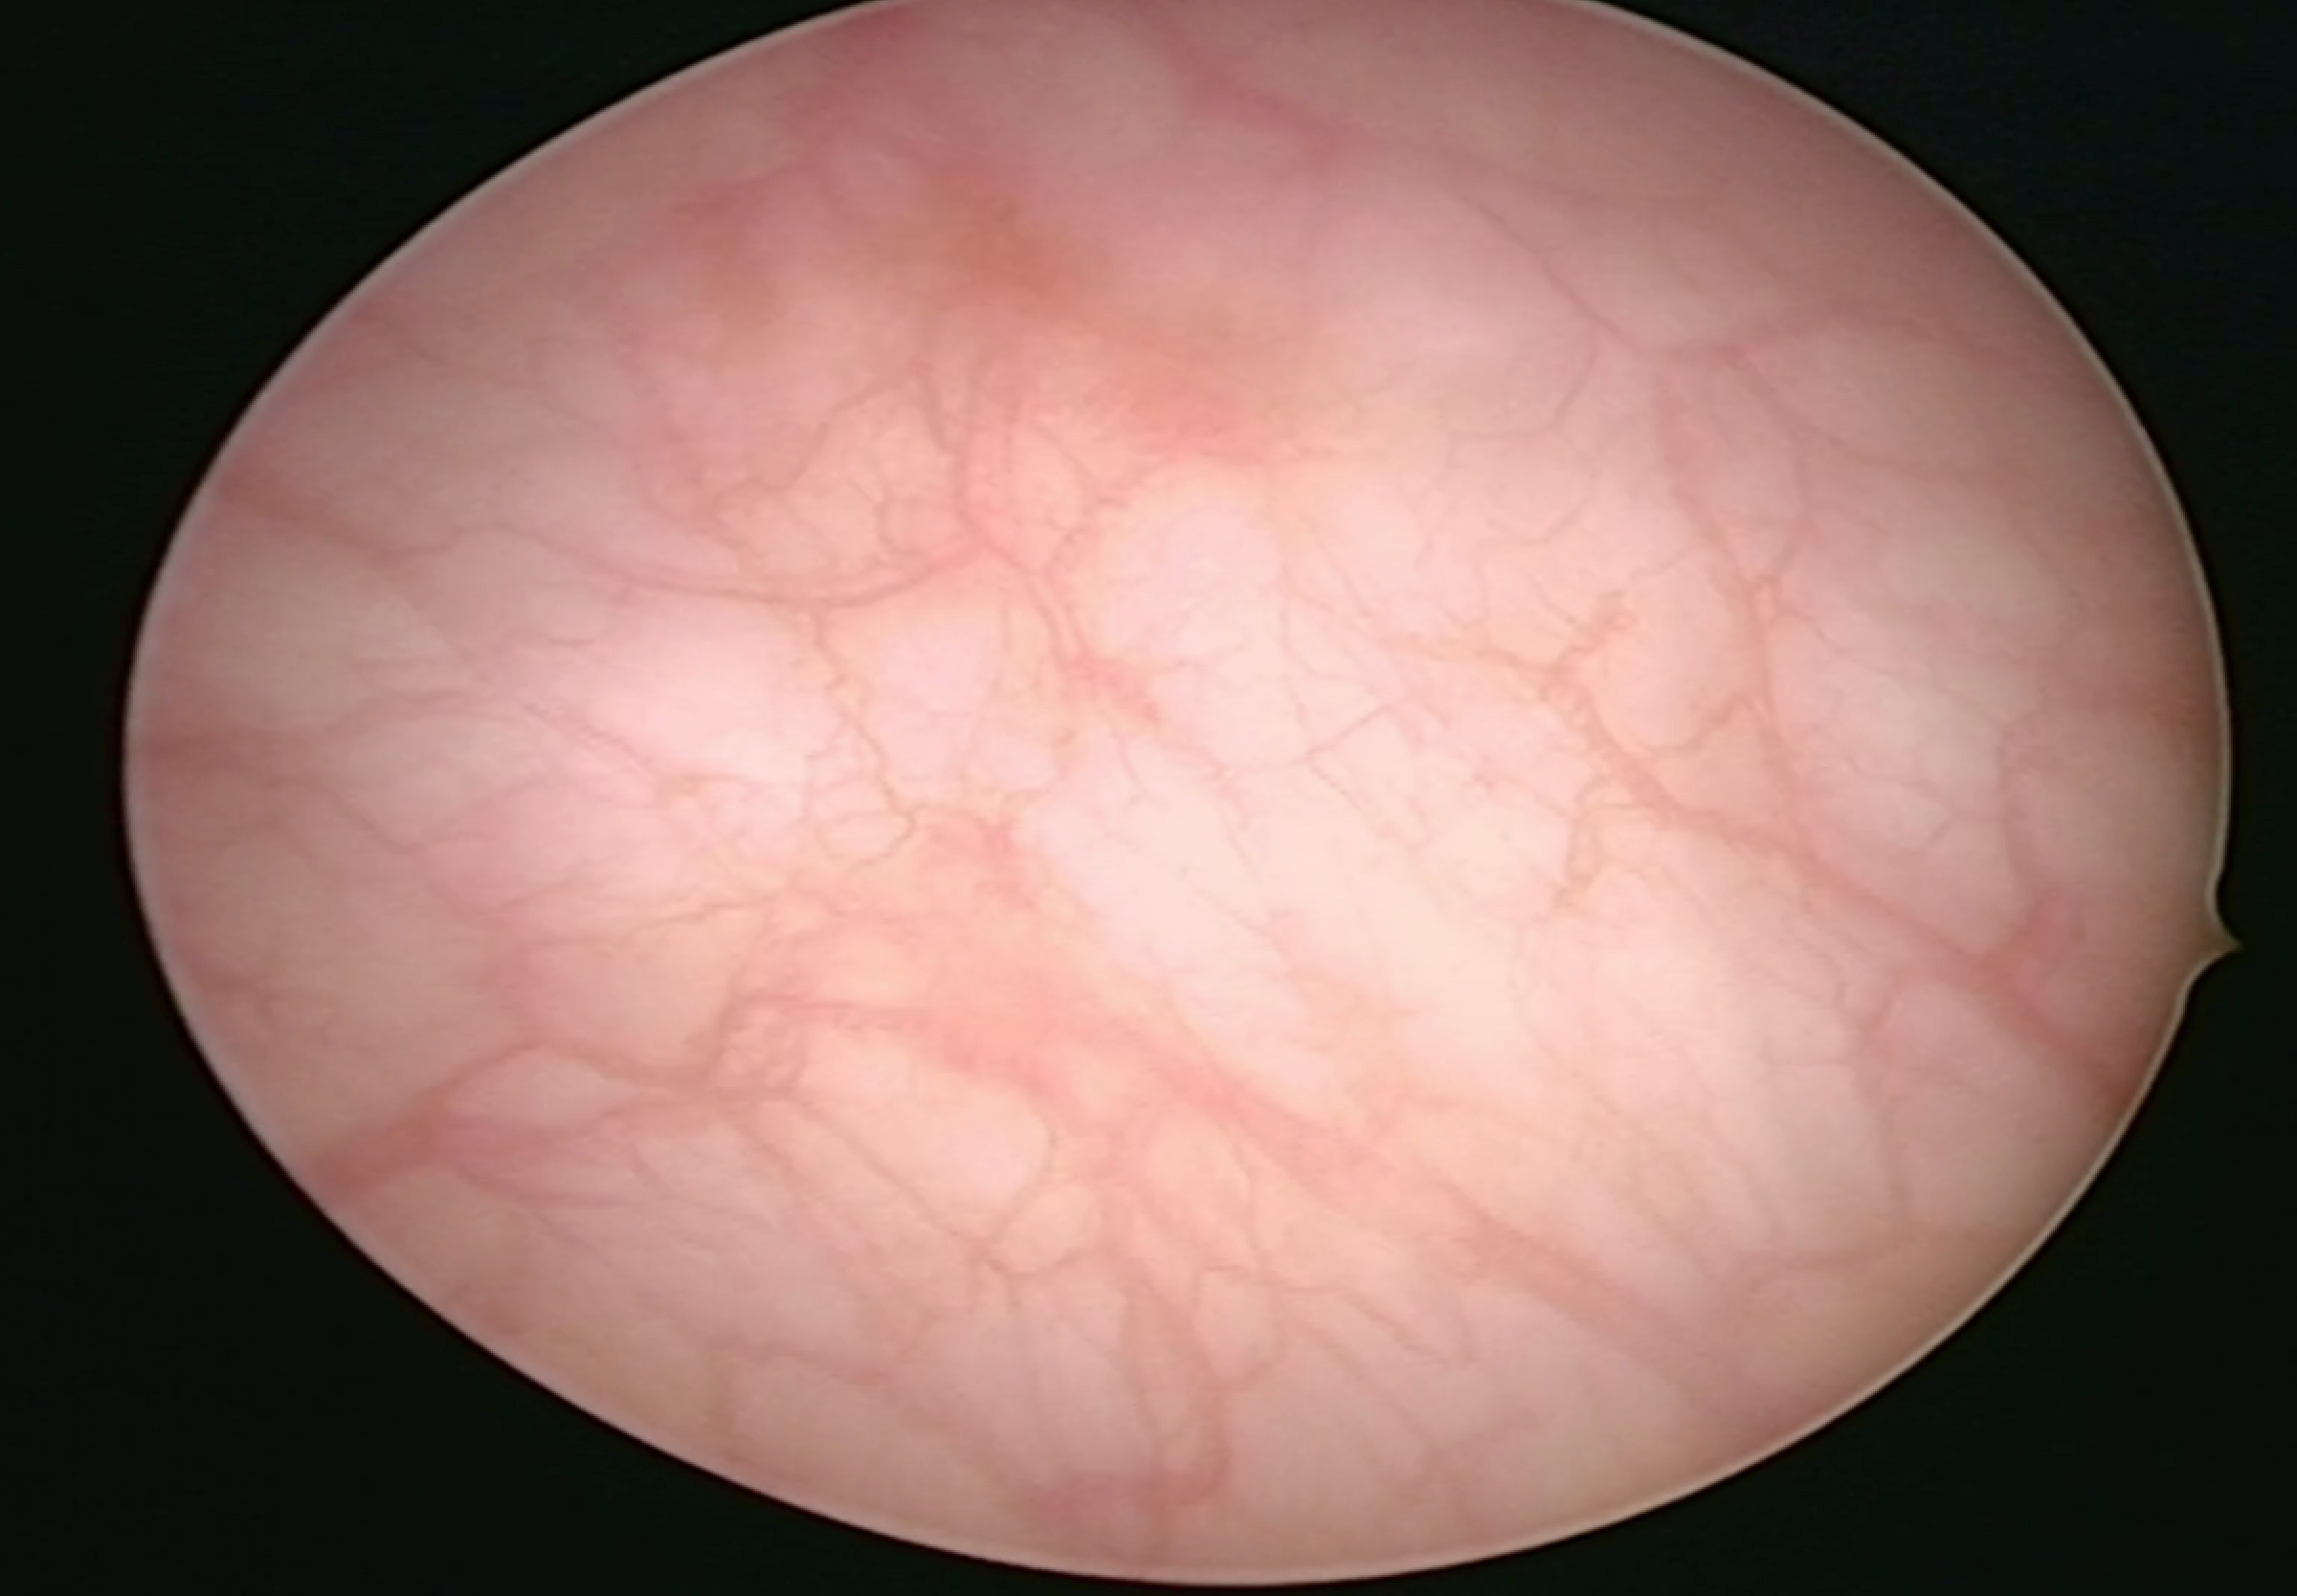
Modality: WLC
Class: Non-malignant
Subclass: InflammationNOS
Lesion: L1
Morphology: Non-papillary
Bladder cancer association: No